Field crop: tomato
Growth stage: 1
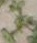
Species: portulaca